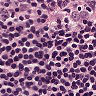
Metastatic tissue present: no